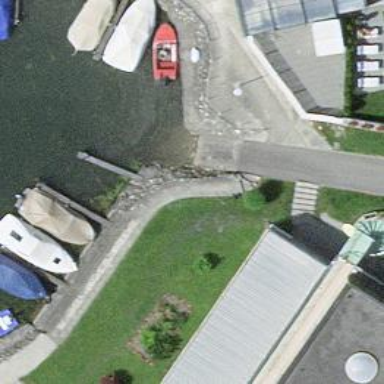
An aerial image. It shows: Slipway on leisure land.